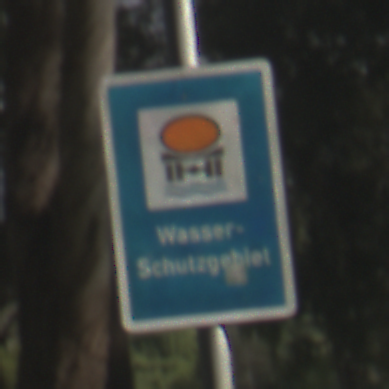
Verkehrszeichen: Wasserschutzgebiet
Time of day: MorningAfternoon
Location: Outdoor (Nature)
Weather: Clear
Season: NotSpecified
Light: Natural